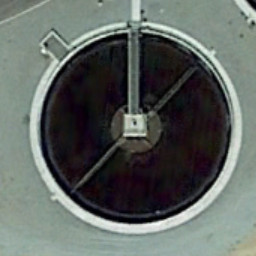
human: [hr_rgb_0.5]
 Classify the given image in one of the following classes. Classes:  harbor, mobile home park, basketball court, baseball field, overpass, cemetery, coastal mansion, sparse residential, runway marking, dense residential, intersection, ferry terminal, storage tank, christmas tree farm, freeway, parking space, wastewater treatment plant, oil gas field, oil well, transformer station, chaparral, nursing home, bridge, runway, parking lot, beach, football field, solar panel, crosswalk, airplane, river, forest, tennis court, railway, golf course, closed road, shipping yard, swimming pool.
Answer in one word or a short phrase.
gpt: wastewater treatment plant